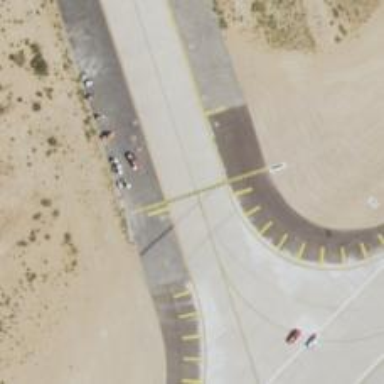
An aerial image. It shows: Image of taxiway at airport.